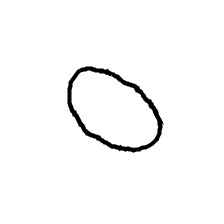
Shape: circle